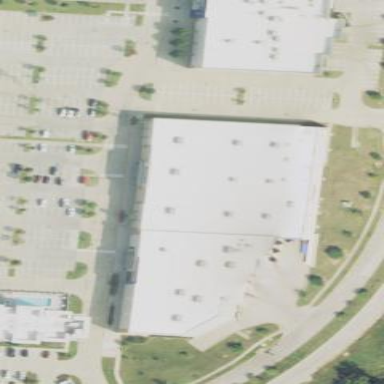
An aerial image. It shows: Retail building that houses department store.